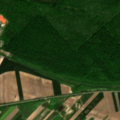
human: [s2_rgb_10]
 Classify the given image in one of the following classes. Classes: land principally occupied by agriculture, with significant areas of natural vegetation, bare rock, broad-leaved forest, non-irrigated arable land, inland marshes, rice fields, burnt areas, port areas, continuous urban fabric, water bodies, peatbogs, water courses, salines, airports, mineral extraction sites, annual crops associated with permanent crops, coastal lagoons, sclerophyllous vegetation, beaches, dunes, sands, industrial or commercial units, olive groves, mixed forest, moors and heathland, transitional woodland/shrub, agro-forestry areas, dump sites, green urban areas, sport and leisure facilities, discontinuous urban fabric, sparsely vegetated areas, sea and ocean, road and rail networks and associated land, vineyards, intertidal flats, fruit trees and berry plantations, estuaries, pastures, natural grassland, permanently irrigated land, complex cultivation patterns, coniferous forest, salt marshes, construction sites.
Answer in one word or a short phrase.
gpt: non-irrigated arable land, pastures, complex cultivation patterns, broad-leaved forest